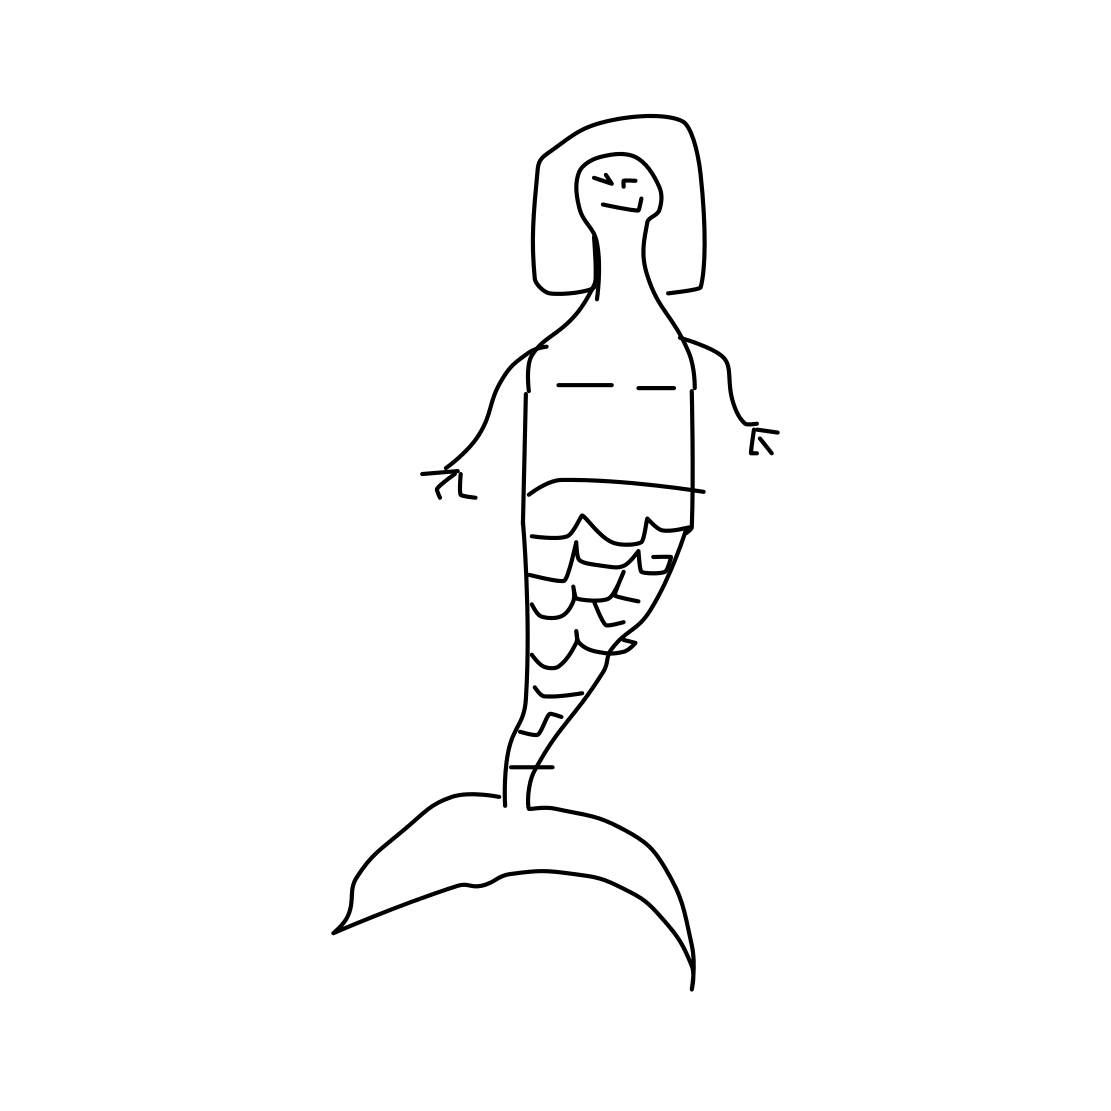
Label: mermaid